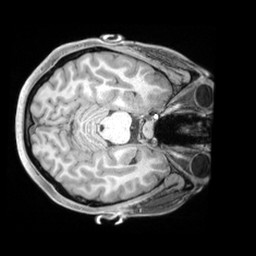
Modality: T1w
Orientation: axial
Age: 24
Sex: female
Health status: ill
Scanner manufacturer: siemens
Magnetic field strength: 3 T
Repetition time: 2.2 s
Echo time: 0.00218 s